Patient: sex M, age 22
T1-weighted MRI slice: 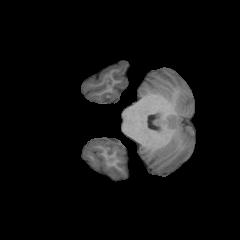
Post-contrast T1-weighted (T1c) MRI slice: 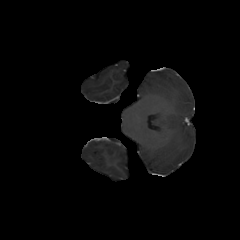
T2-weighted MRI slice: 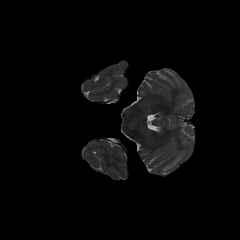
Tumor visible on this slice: no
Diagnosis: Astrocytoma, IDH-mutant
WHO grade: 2